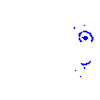
Particle: pion